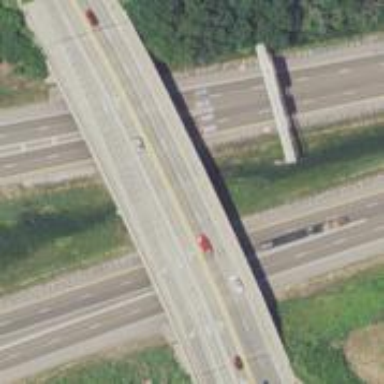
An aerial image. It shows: Asphalt tertiary road on bridge.